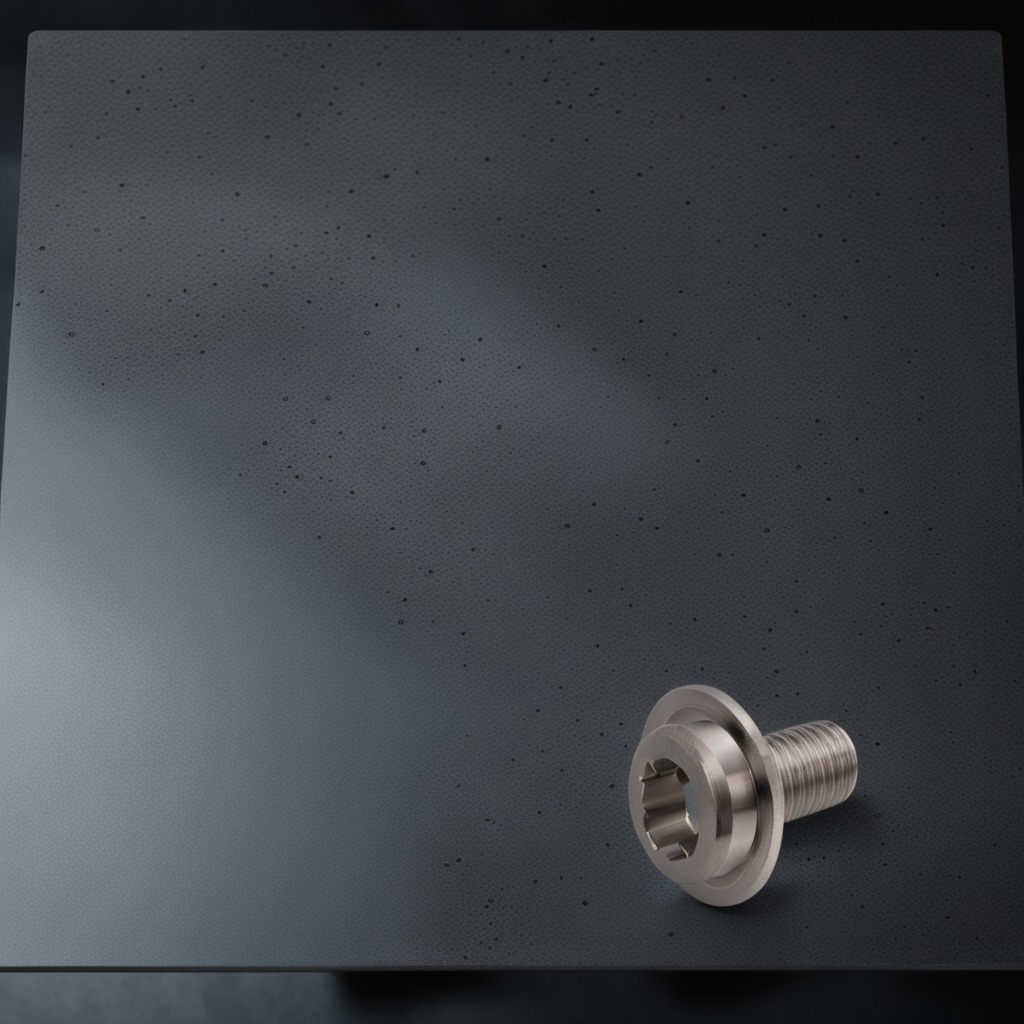
A metal screw is lying on the clean granite table inside a workshop at night dim ambient light soft shadows worn but